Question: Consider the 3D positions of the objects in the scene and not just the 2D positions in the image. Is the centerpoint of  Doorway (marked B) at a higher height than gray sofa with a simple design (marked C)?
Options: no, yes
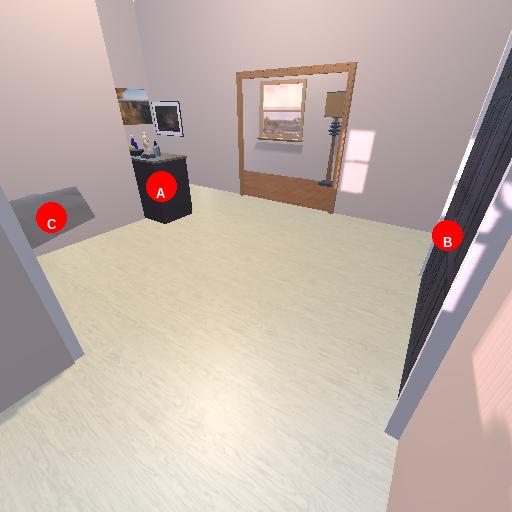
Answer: no